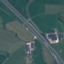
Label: Highway